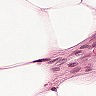
Metastatic tissue present: no